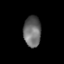
Tissue: lung
Cell type: Epithelial cells
Senescence score: 0.2134
Nuclear area (px): 528
Mean DAPI intensity: 106.18